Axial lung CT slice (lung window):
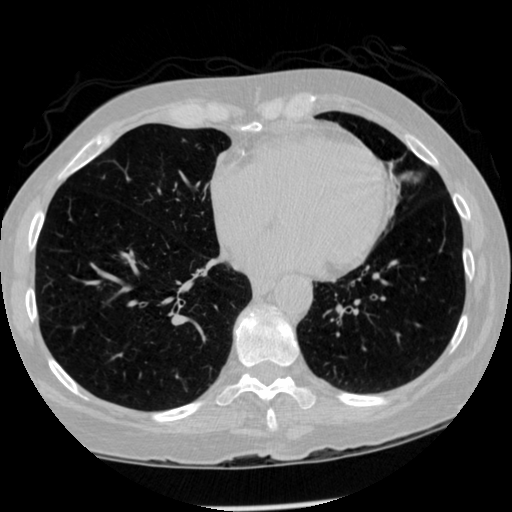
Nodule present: no